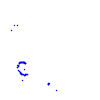
Particle: proton